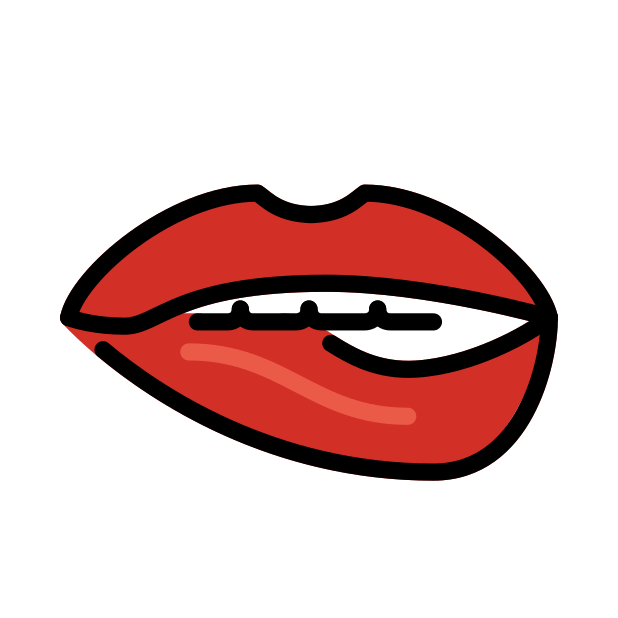
Emoji: 🫦
Name: biting lip
Unicode: 0x1fae6